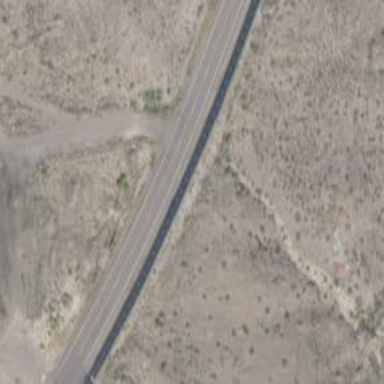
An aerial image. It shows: Asphalt road classified as tertiary.